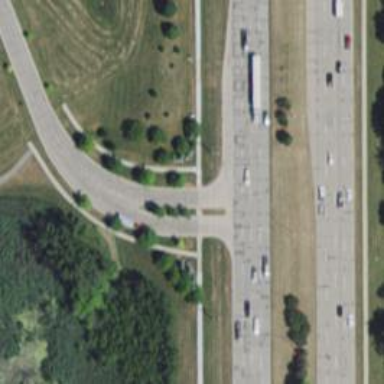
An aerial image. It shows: Secondary road with separate sidewalks.